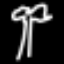
Label: palm tree